Field crop: tomato
Growth stage: 2
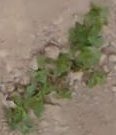
Species: portulaca